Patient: sex M, age 59
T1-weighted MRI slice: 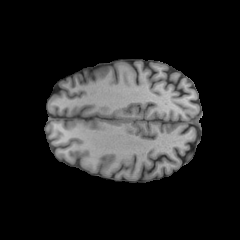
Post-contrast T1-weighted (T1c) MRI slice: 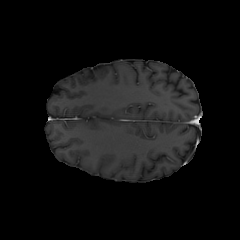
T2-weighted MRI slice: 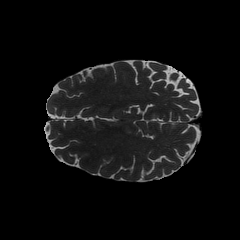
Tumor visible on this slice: no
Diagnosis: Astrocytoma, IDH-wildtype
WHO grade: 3